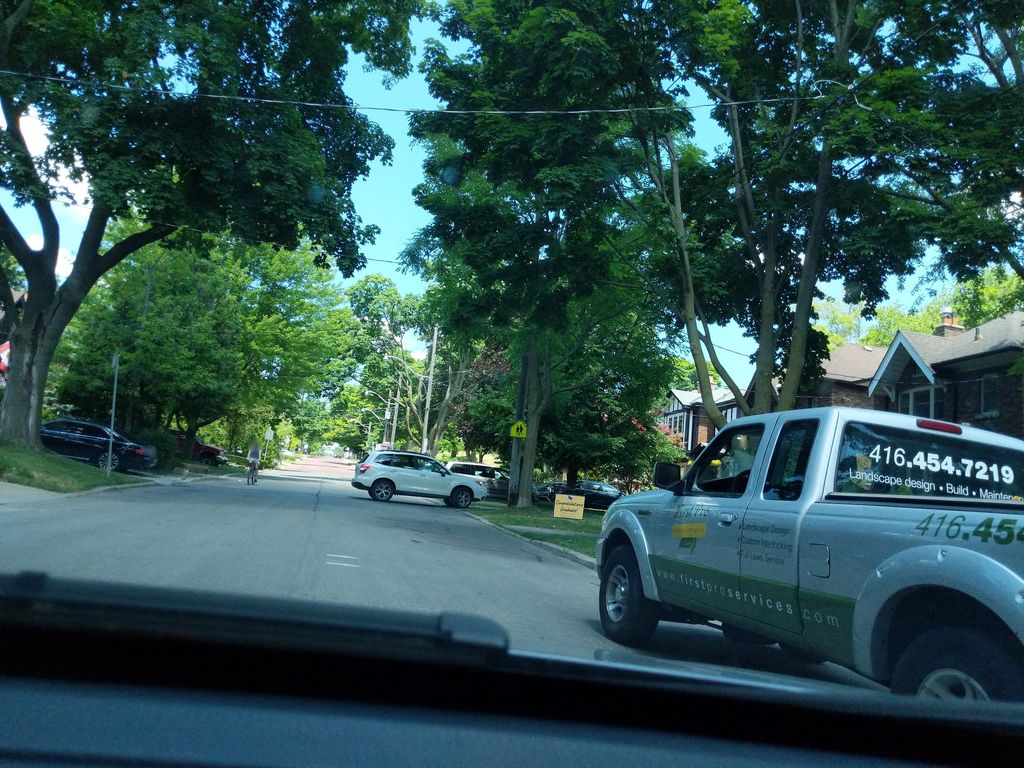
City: toronto